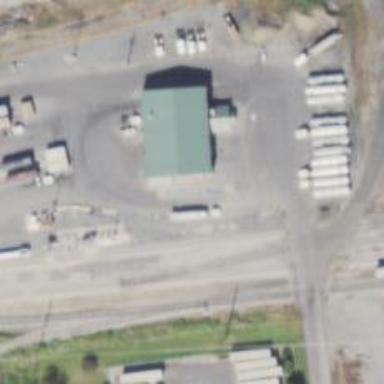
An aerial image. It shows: Weighbridge facility.